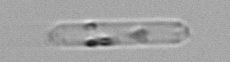
Label: Cerataulina_pelagica